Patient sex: F
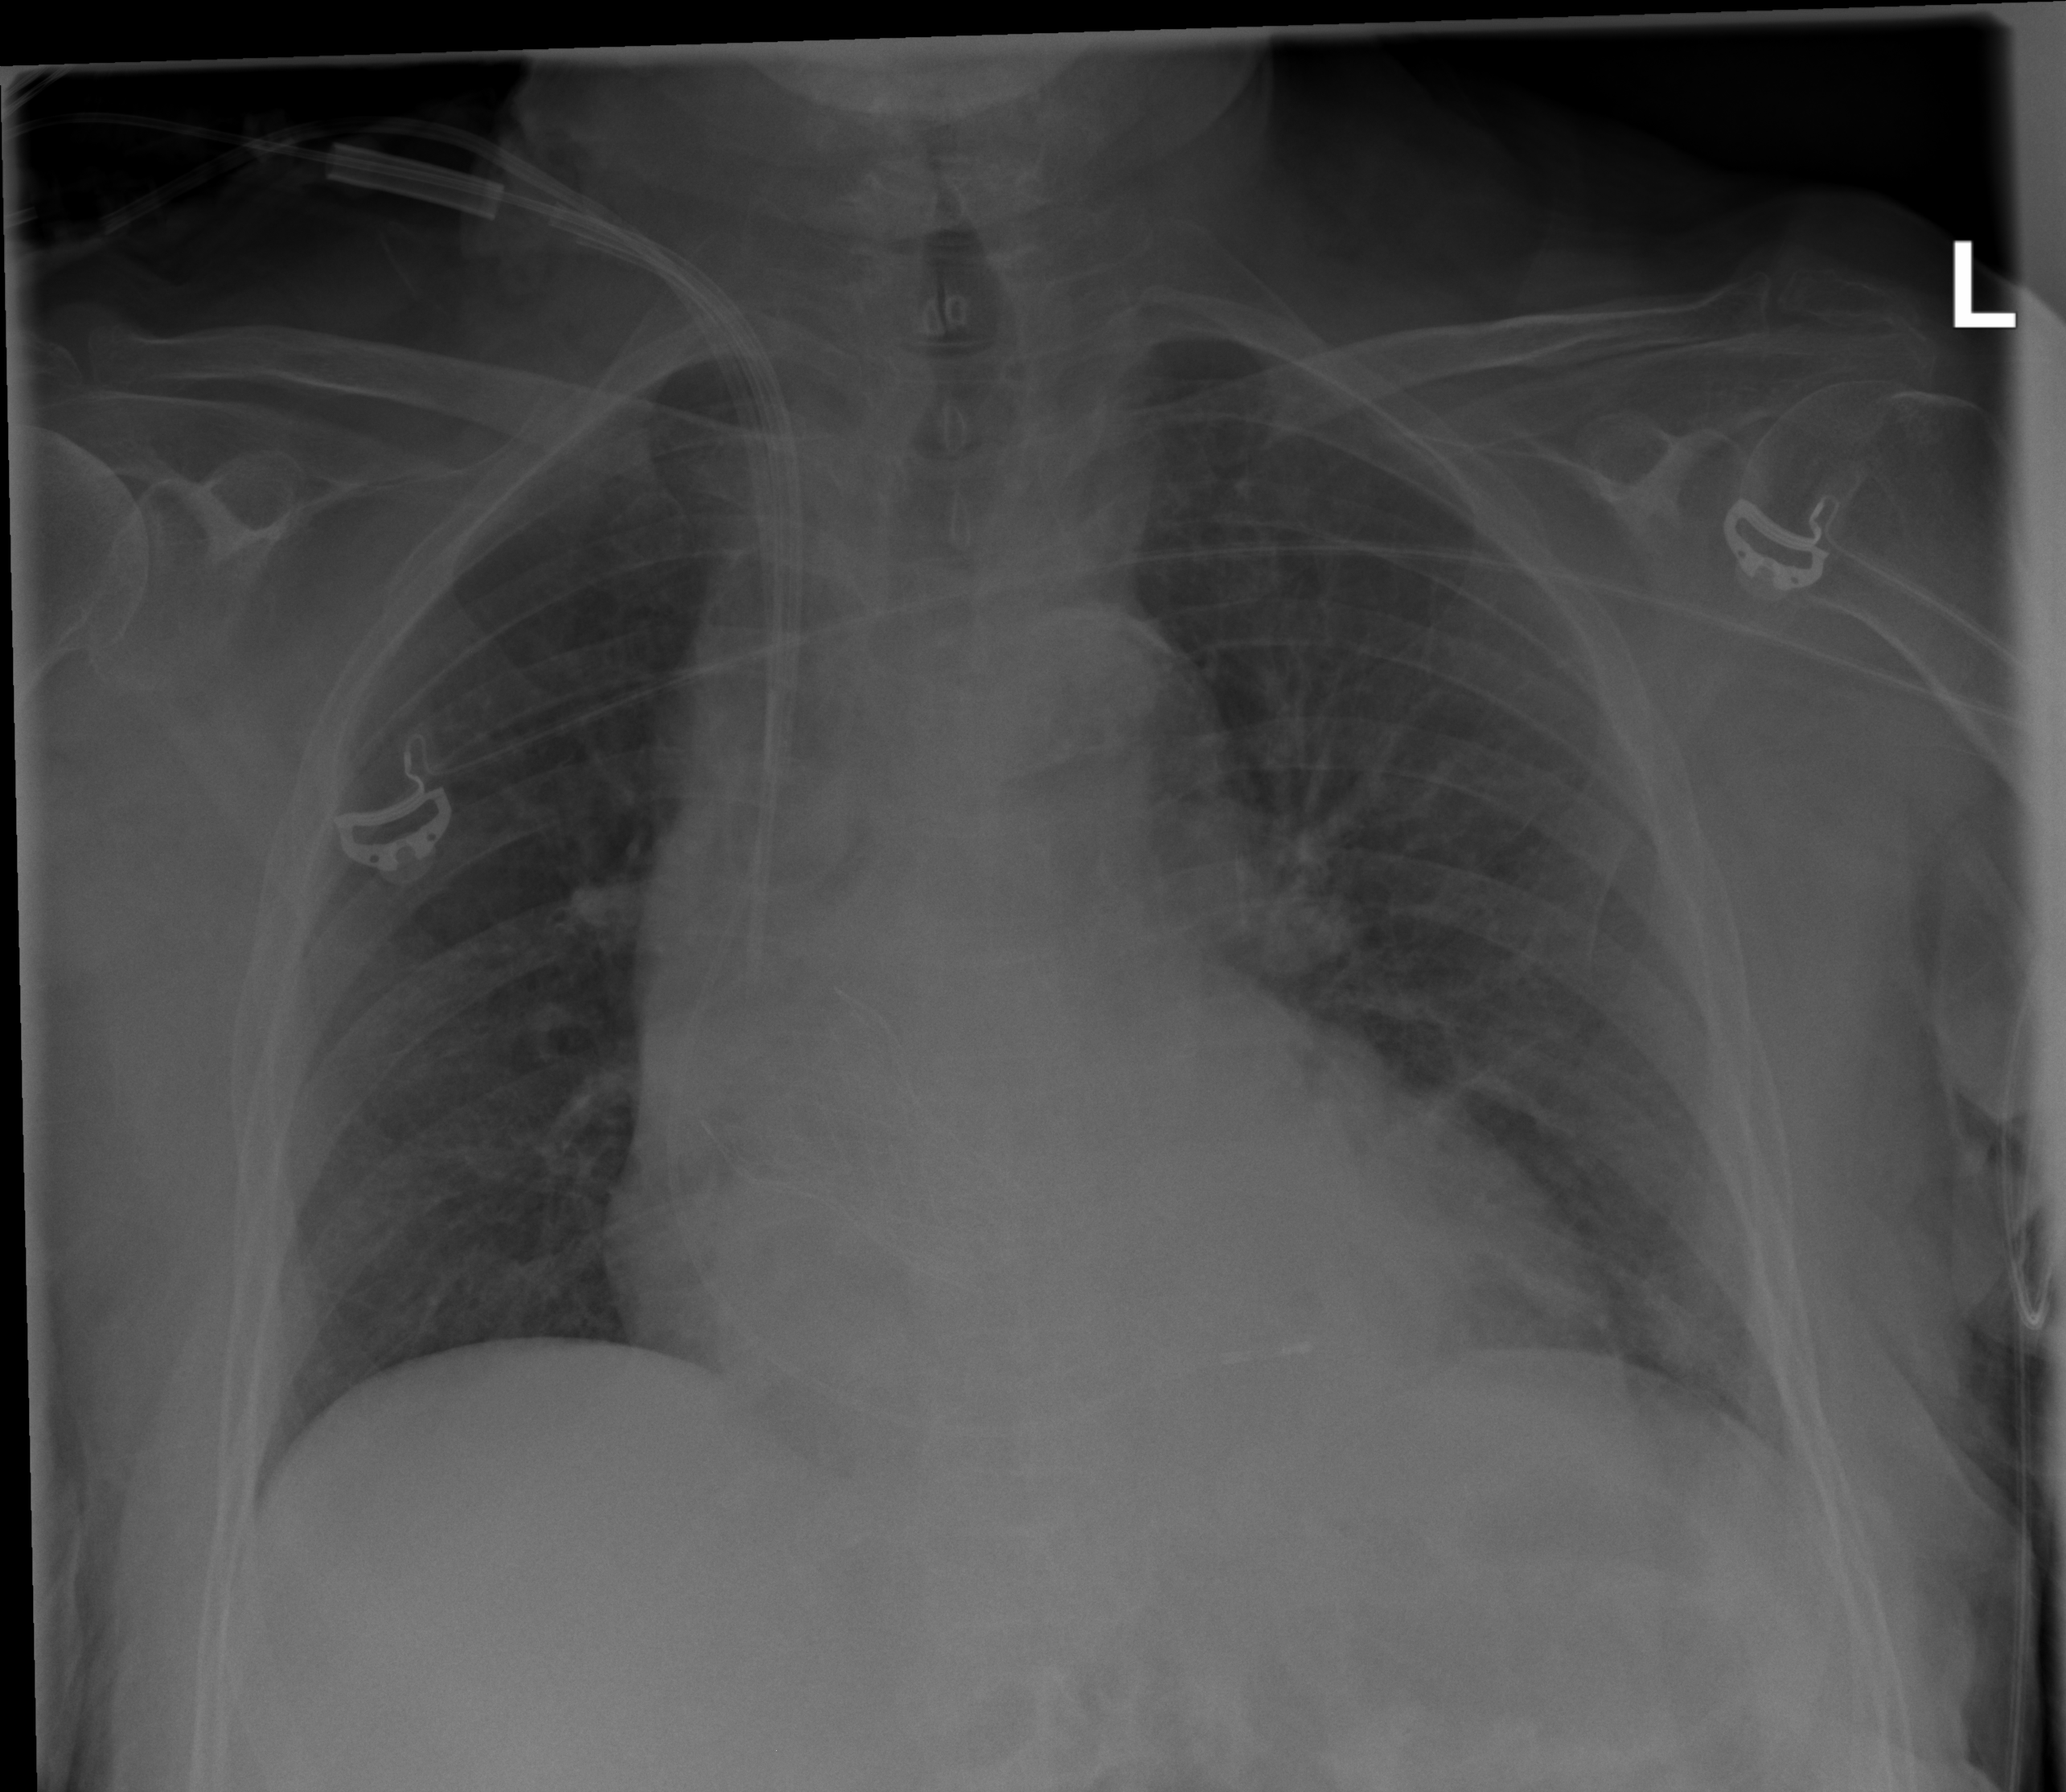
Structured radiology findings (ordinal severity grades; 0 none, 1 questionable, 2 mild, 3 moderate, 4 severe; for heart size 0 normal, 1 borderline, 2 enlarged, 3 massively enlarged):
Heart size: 2
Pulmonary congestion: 2
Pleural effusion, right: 0
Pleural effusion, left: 0
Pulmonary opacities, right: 0
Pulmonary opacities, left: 0
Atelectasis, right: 0
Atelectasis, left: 0